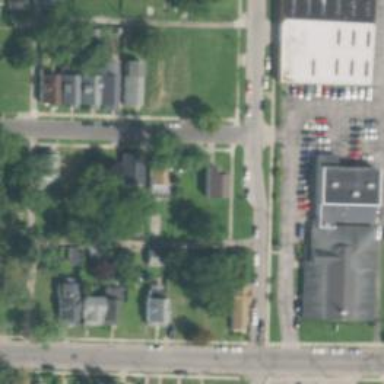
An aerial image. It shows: Alley classified as service road.